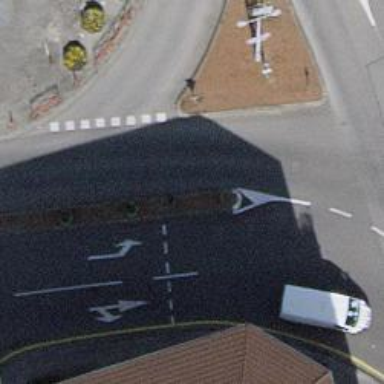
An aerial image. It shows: Traffic calming island.